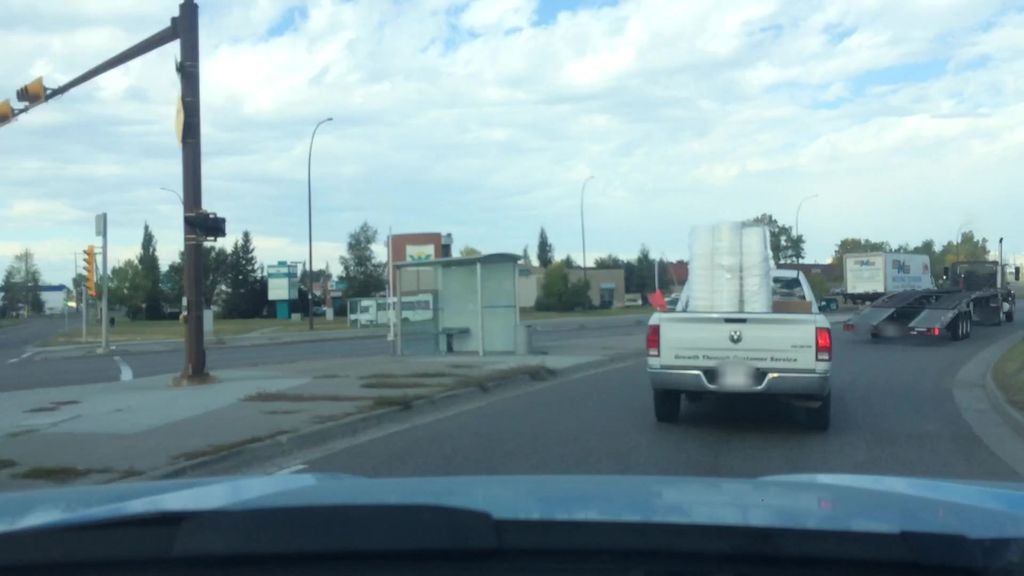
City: calgary